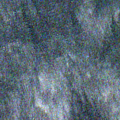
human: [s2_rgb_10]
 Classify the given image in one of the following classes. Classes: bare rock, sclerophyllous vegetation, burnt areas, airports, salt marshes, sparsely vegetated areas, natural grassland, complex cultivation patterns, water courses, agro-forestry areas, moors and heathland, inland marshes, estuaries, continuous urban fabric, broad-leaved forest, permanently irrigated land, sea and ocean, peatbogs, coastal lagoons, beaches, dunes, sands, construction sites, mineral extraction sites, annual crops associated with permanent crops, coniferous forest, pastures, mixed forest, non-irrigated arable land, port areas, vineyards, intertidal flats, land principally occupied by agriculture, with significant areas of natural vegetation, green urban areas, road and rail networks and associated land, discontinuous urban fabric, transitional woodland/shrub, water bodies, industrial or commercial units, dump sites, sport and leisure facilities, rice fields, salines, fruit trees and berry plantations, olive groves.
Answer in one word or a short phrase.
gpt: water bodies